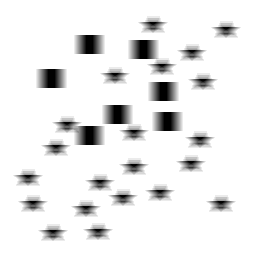
Squares: 7
Triangles: 0
Stars: 21
Total shapes: 28